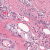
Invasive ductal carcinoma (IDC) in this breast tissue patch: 0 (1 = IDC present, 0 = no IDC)